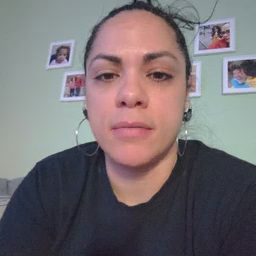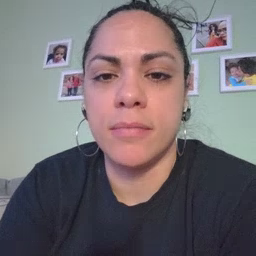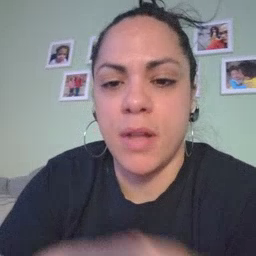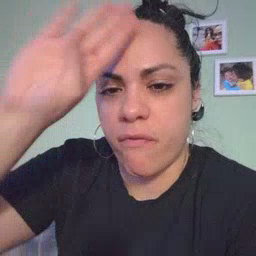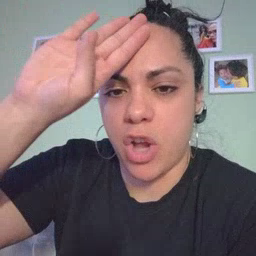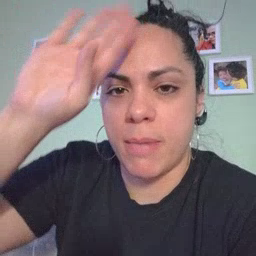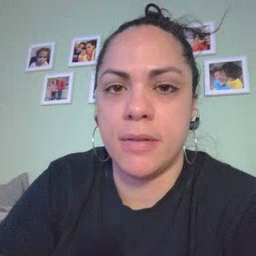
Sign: fireman